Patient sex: F
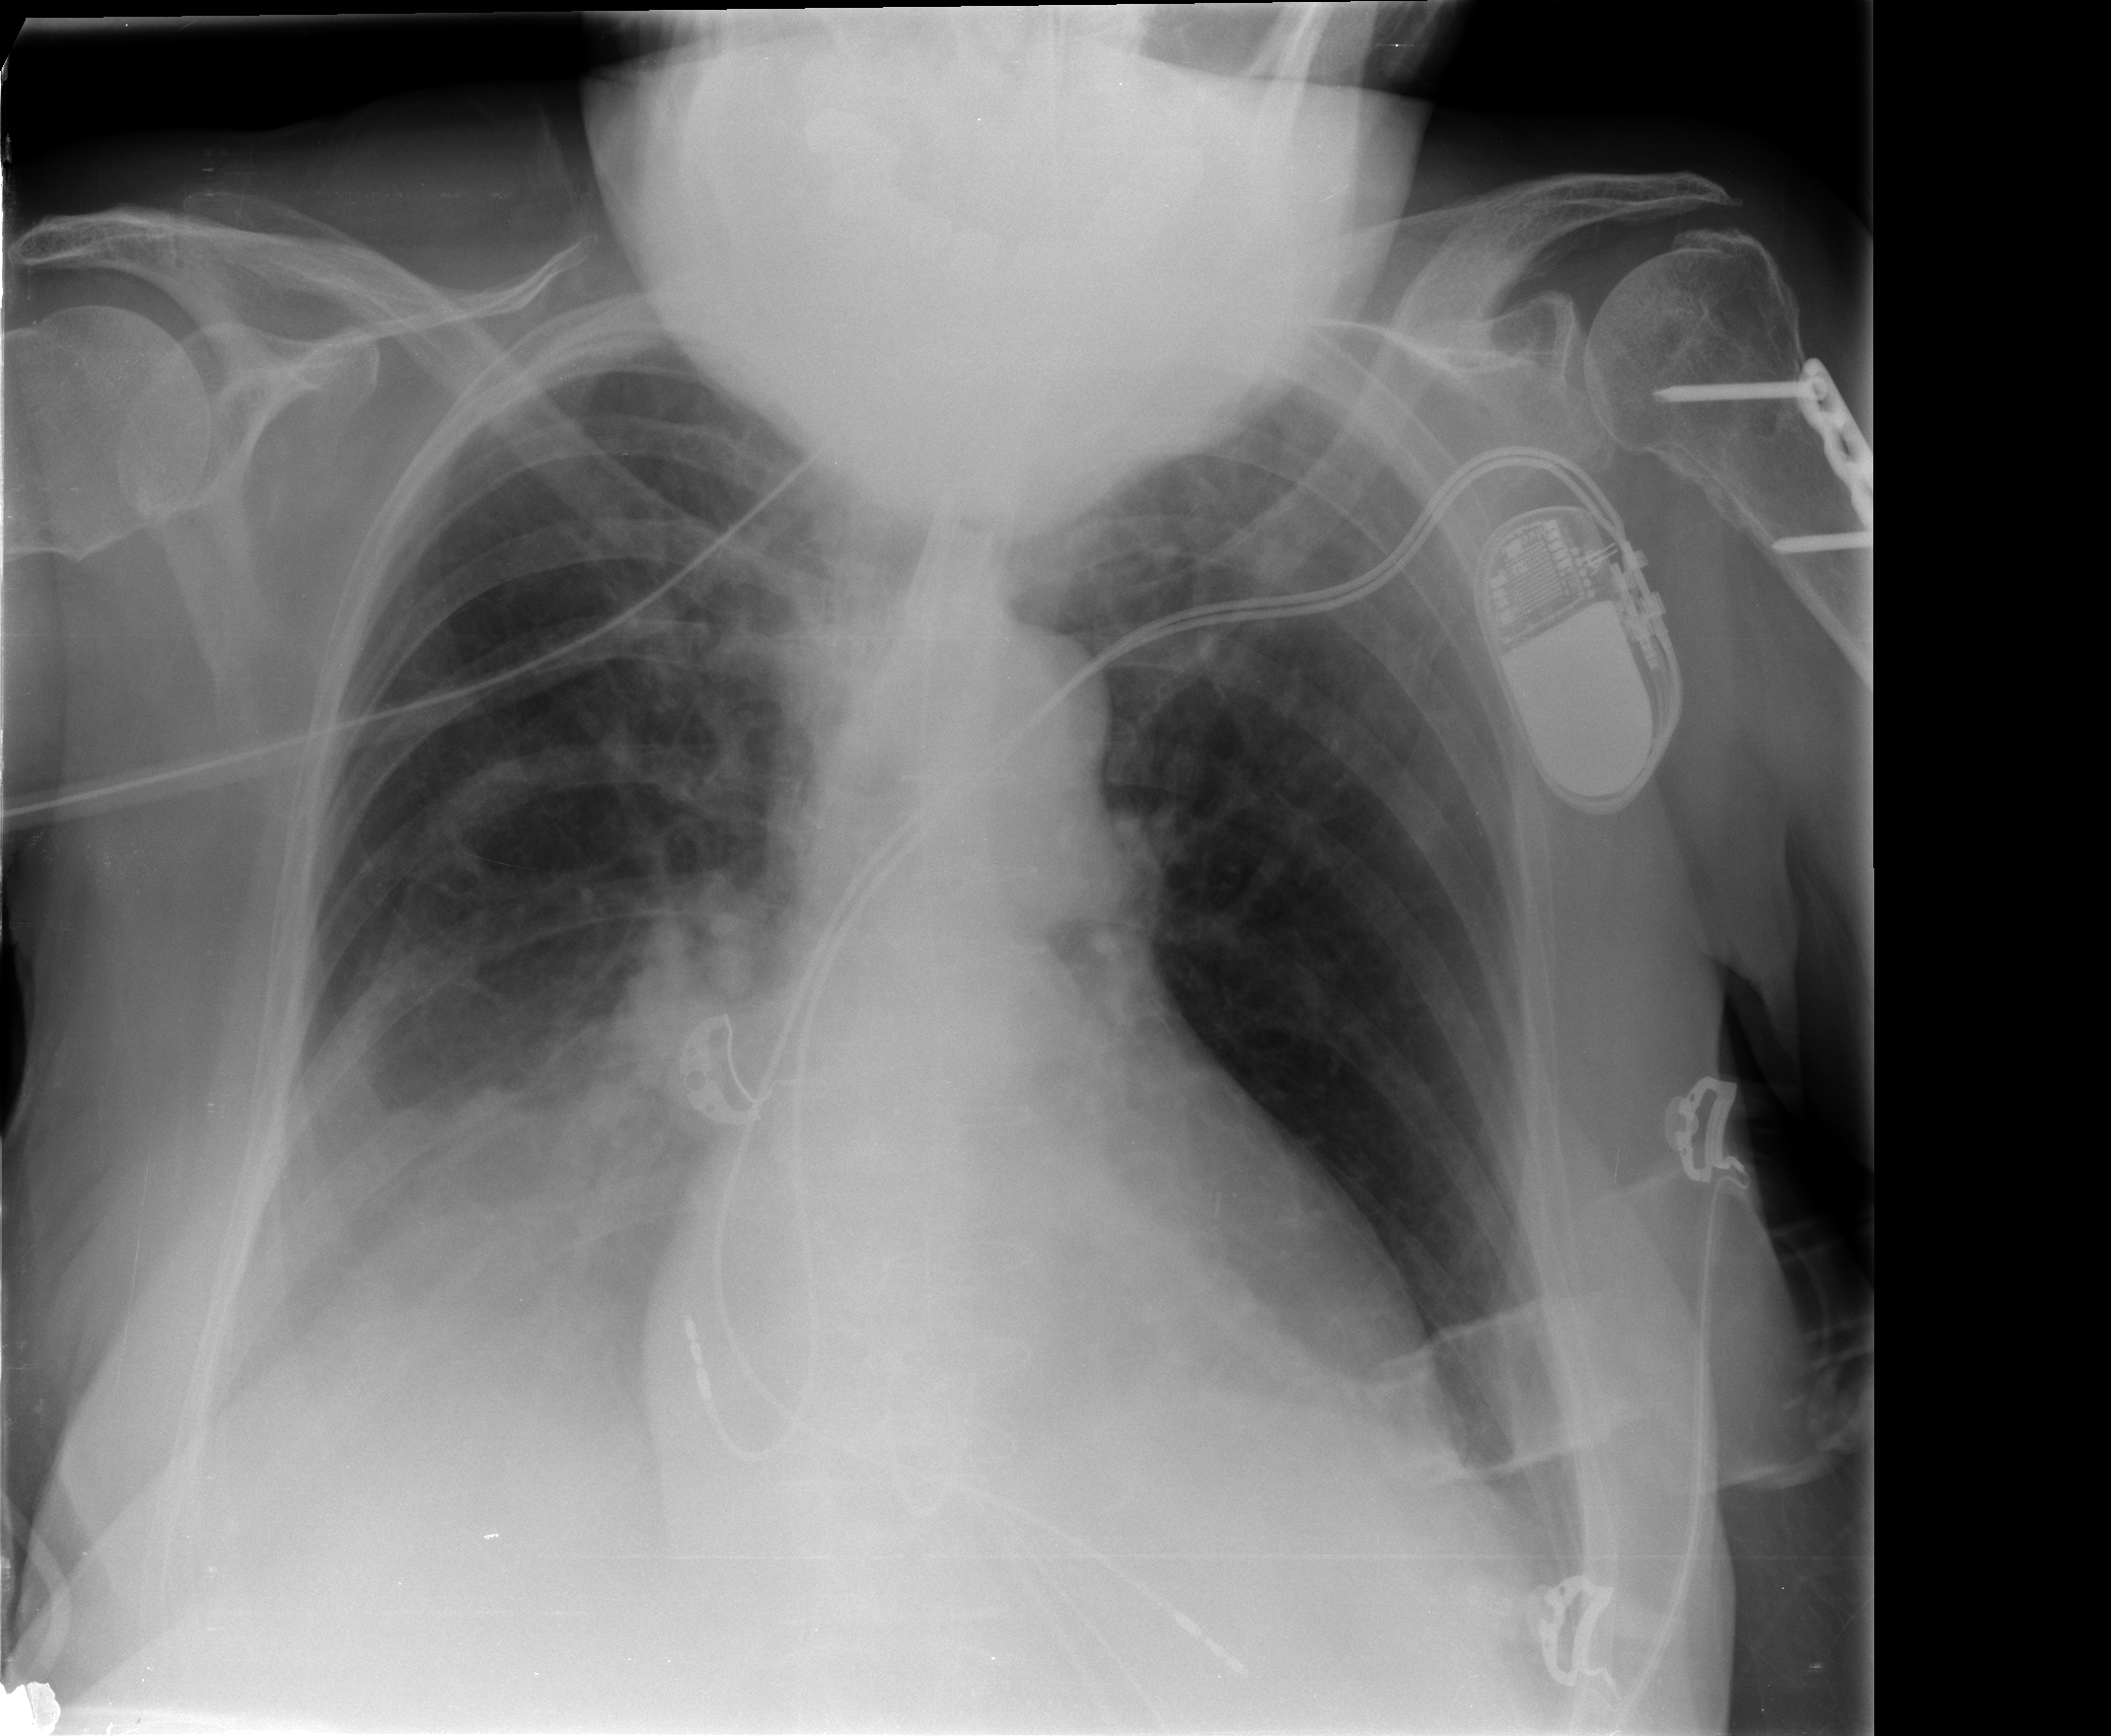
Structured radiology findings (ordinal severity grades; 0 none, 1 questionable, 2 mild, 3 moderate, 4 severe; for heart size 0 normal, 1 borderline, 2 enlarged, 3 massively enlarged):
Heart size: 2
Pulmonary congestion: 0
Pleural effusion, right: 2
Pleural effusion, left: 0
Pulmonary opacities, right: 1
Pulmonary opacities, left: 0
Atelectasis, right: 2
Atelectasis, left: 0